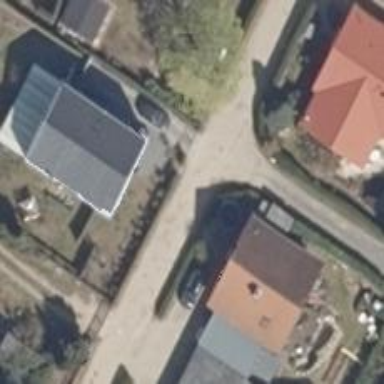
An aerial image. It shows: Residential road with compacted surface.